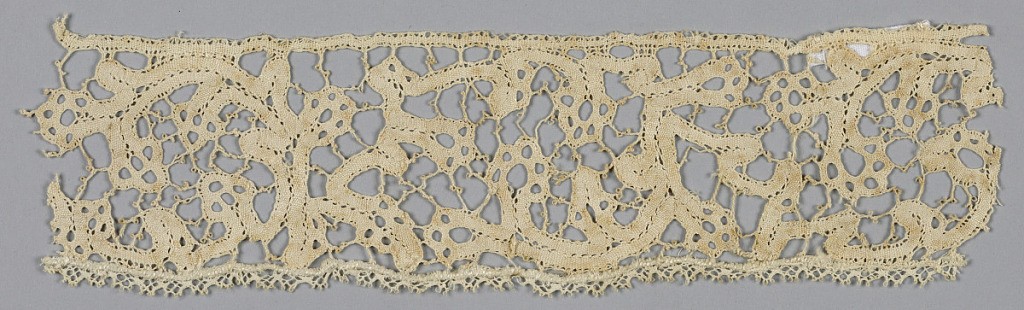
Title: Fragment
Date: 17th century
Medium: linen Technique: bobbin made continuous tape with bars added
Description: Fragment of a band with floral vine.